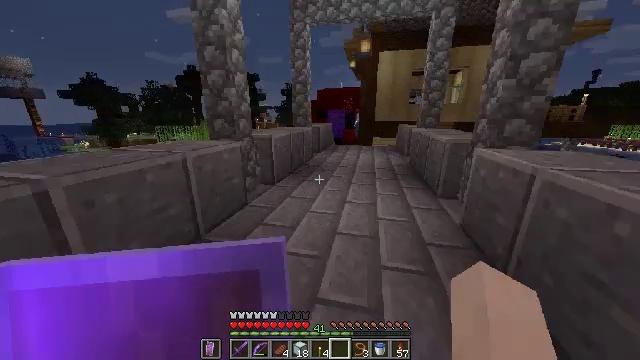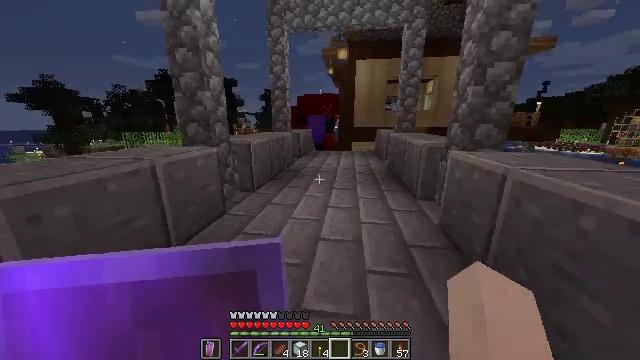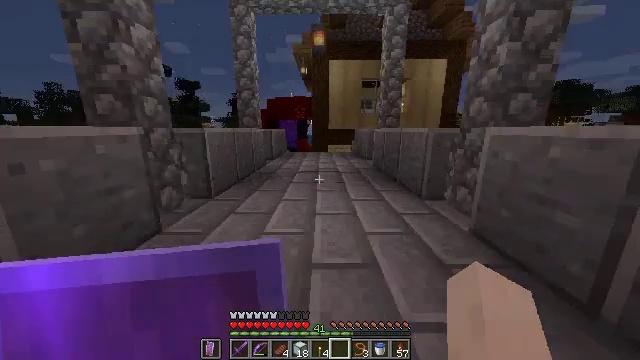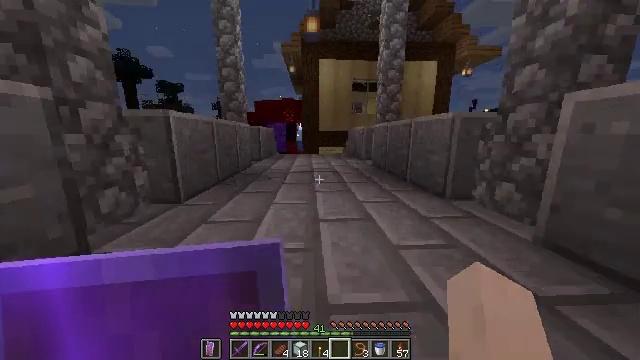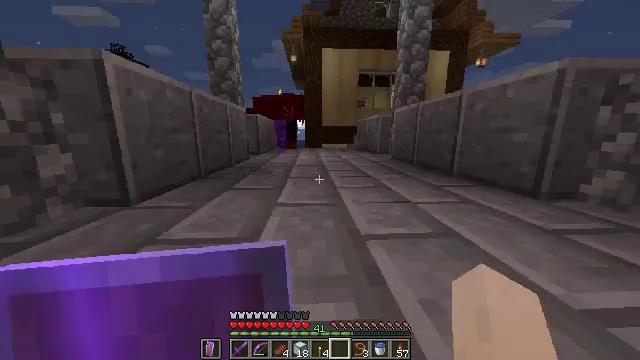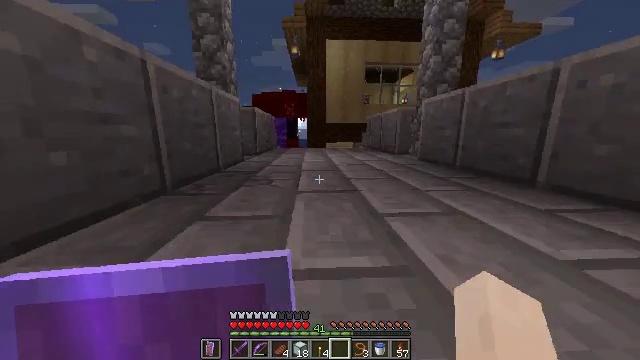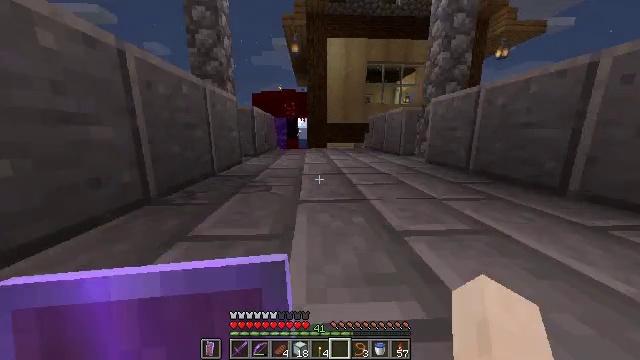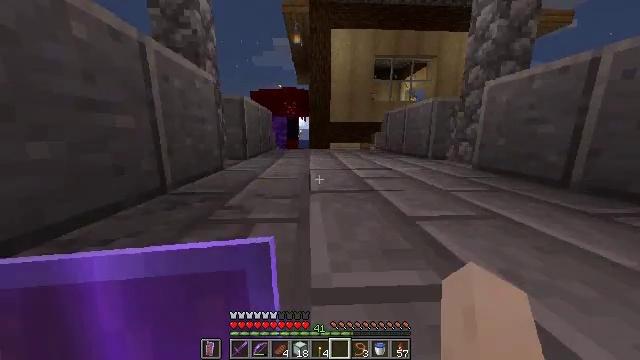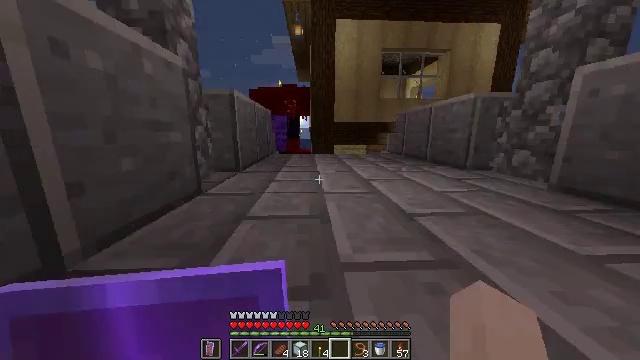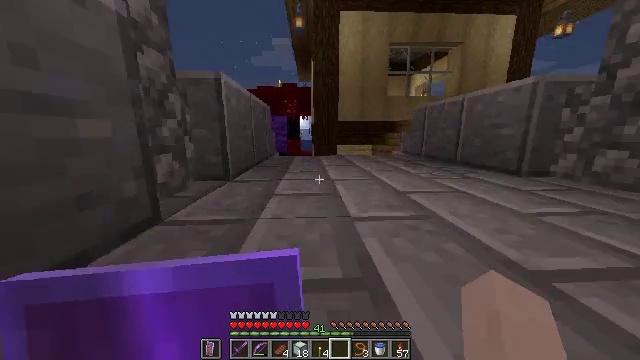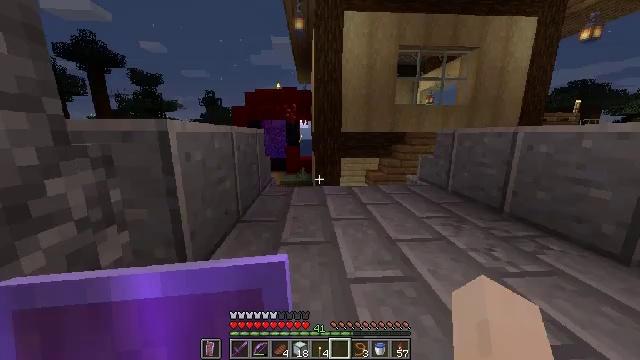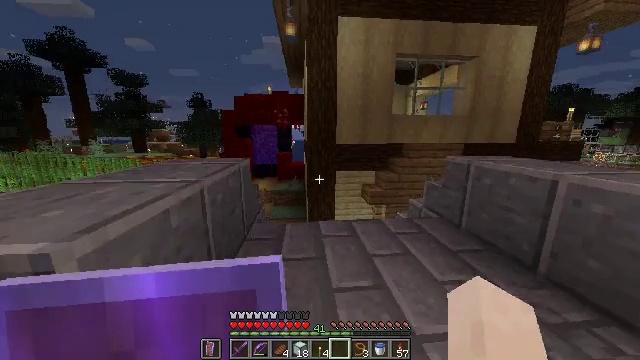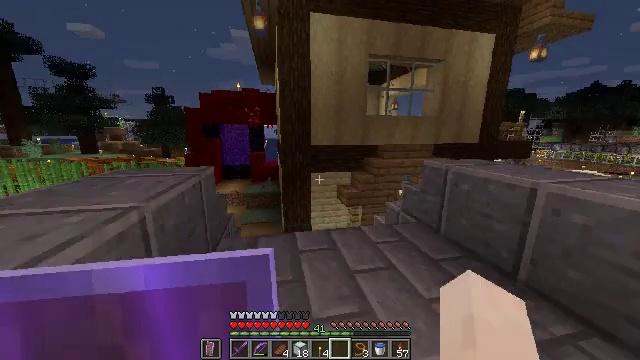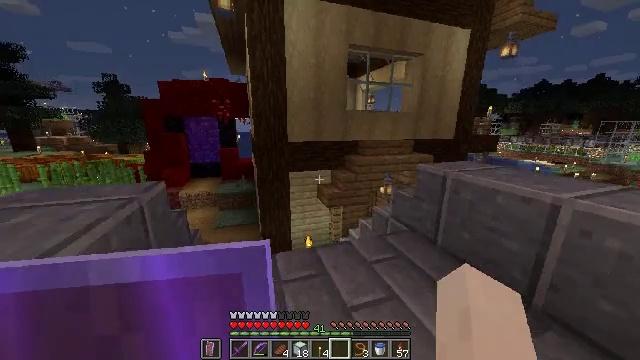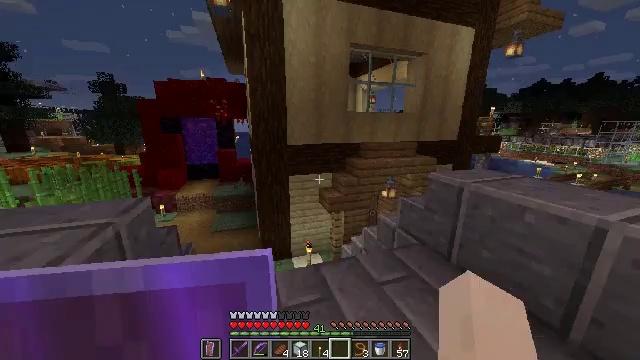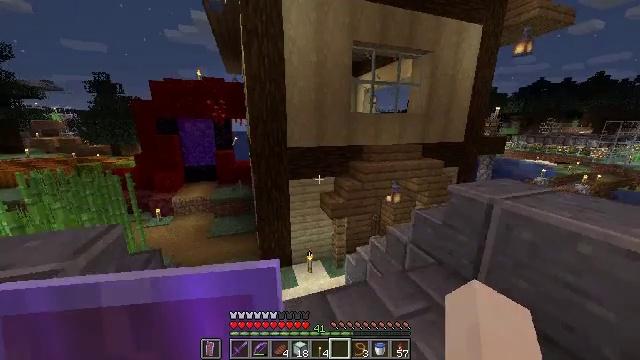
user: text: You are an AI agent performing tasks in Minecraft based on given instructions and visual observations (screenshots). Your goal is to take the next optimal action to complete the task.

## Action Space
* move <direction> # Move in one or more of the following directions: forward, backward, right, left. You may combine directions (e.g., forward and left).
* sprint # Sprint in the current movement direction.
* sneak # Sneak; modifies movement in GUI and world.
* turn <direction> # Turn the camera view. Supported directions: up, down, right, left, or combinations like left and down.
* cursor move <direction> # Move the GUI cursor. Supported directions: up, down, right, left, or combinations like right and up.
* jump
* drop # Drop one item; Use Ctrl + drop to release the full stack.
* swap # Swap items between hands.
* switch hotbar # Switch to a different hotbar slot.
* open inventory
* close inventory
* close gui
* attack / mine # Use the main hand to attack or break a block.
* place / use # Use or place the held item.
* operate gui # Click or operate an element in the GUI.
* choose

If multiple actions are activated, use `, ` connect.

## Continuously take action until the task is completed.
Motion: motion action
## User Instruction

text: Make a green carpet with wool at the crafting table.
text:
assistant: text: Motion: move forward, sprint, turn right and up
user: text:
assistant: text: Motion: move forward, sprint, turn right and up
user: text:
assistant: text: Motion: move forward, sprint, turn right and up
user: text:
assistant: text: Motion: move forward, sprint
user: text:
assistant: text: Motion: move forward, sprint
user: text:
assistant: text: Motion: move forward, sprint
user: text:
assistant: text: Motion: move forward, sprint
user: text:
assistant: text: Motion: move forward, sprint
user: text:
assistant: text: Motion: move forward, sprint
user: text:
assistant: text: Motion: move forward, sprint
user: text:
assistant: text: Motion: move forward, sprint, turn right
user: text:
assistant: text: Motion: move forward, sprint, turn right
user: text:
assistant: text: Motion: move forward, sprint, turn right and down
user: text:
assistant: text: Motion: move forward, sprint
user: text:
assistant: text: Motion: move forward, sprint
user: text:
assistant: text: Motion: move forward, sprint
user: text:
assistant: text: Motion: move forward, sprint, turn right and down
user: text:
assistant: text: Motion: move forward, sprint, turn right and down
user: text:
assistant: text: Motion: move forward, sprint, turn right and down
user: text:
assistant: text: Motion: move forward, sprint
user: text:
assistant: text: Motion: move forward, sprint, turn down
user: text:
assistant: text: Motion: move forward, sprint
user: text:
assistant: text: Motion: move forward, sprint
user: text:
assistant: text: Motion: sprint
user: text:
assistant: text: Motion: no_op
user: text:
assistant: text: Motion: turn right
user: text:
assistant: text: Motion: no_op
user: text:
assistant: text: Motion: no_op
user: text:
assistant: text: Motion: no_op
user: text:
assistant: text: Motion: move forward